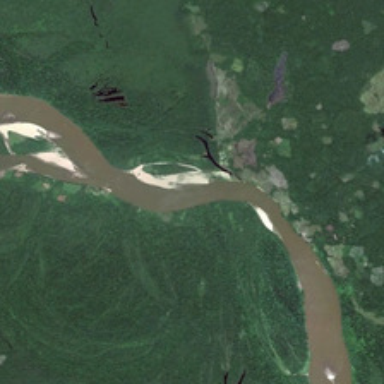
Many green trees are in two sides of a khaki curved river .